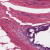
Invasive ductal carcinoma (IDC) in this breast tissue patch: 0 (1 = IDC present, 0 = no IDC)